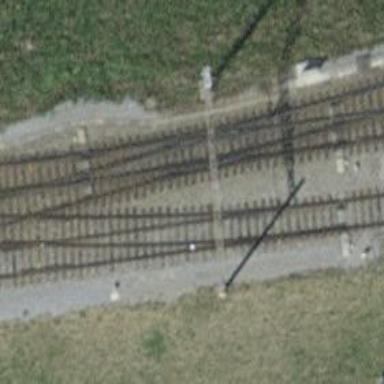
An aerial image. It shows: Railway switch.